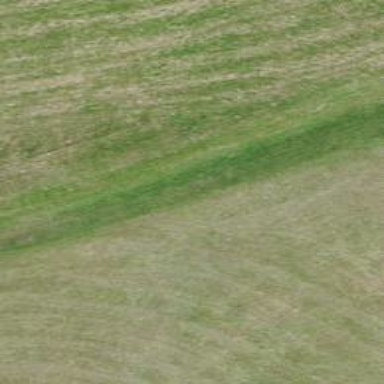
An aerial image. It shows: Grassy track with grade 5 track type.